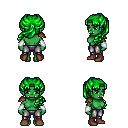
a pixel art fantasy rpg character, female body template, orc, green skin, leather shoulder armor, metal pants, green princess hairstyle, white cloth bracers, brown shoes, four views (front, back, left, right), 2x2 character sprite sheet, small pixel art, hard edges, no anti-aliasing